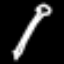
Label: pencil